Field crop: tomato
Growth stage: 1
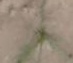
Species: cyperus